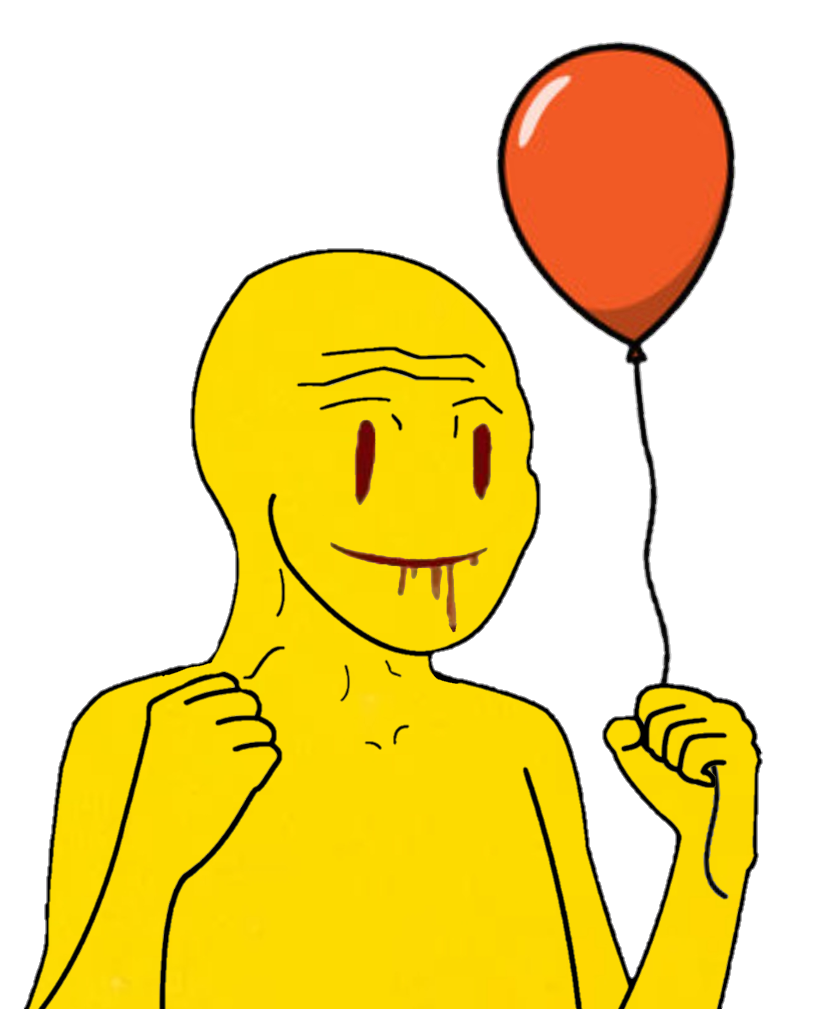
Label: 5_Bloomer